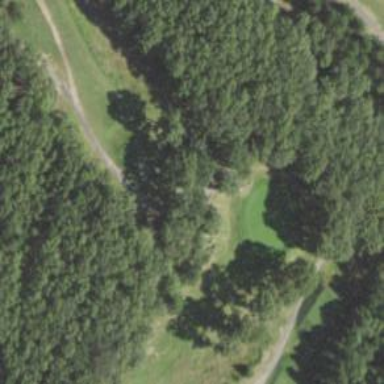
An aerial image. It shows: Path for golf carts.